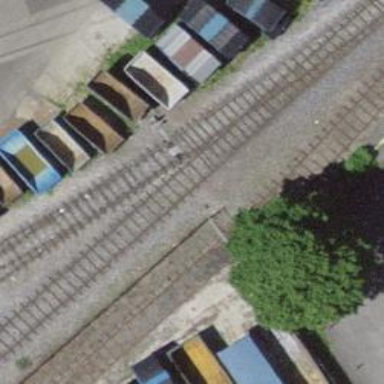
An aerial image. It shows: Rail spur service.